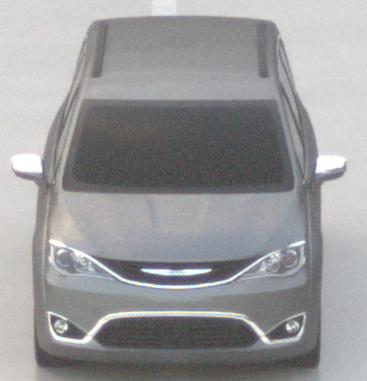
Make: Chrysler
Model: Pacifica
Detailed model: -
Model produced from: 2016
Model produced until: 2020
Doors: 5
Color: gray
Road condition: wet road
Daytime: sunrise or sunset
Contrast: low contrast